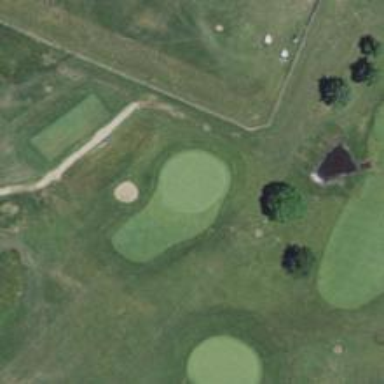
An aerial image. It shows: Golf hole.